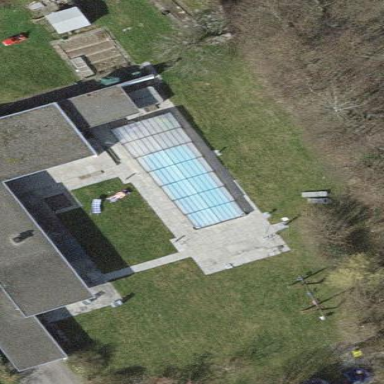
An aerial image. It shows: Swimming pool located in leisure land.